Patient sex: M
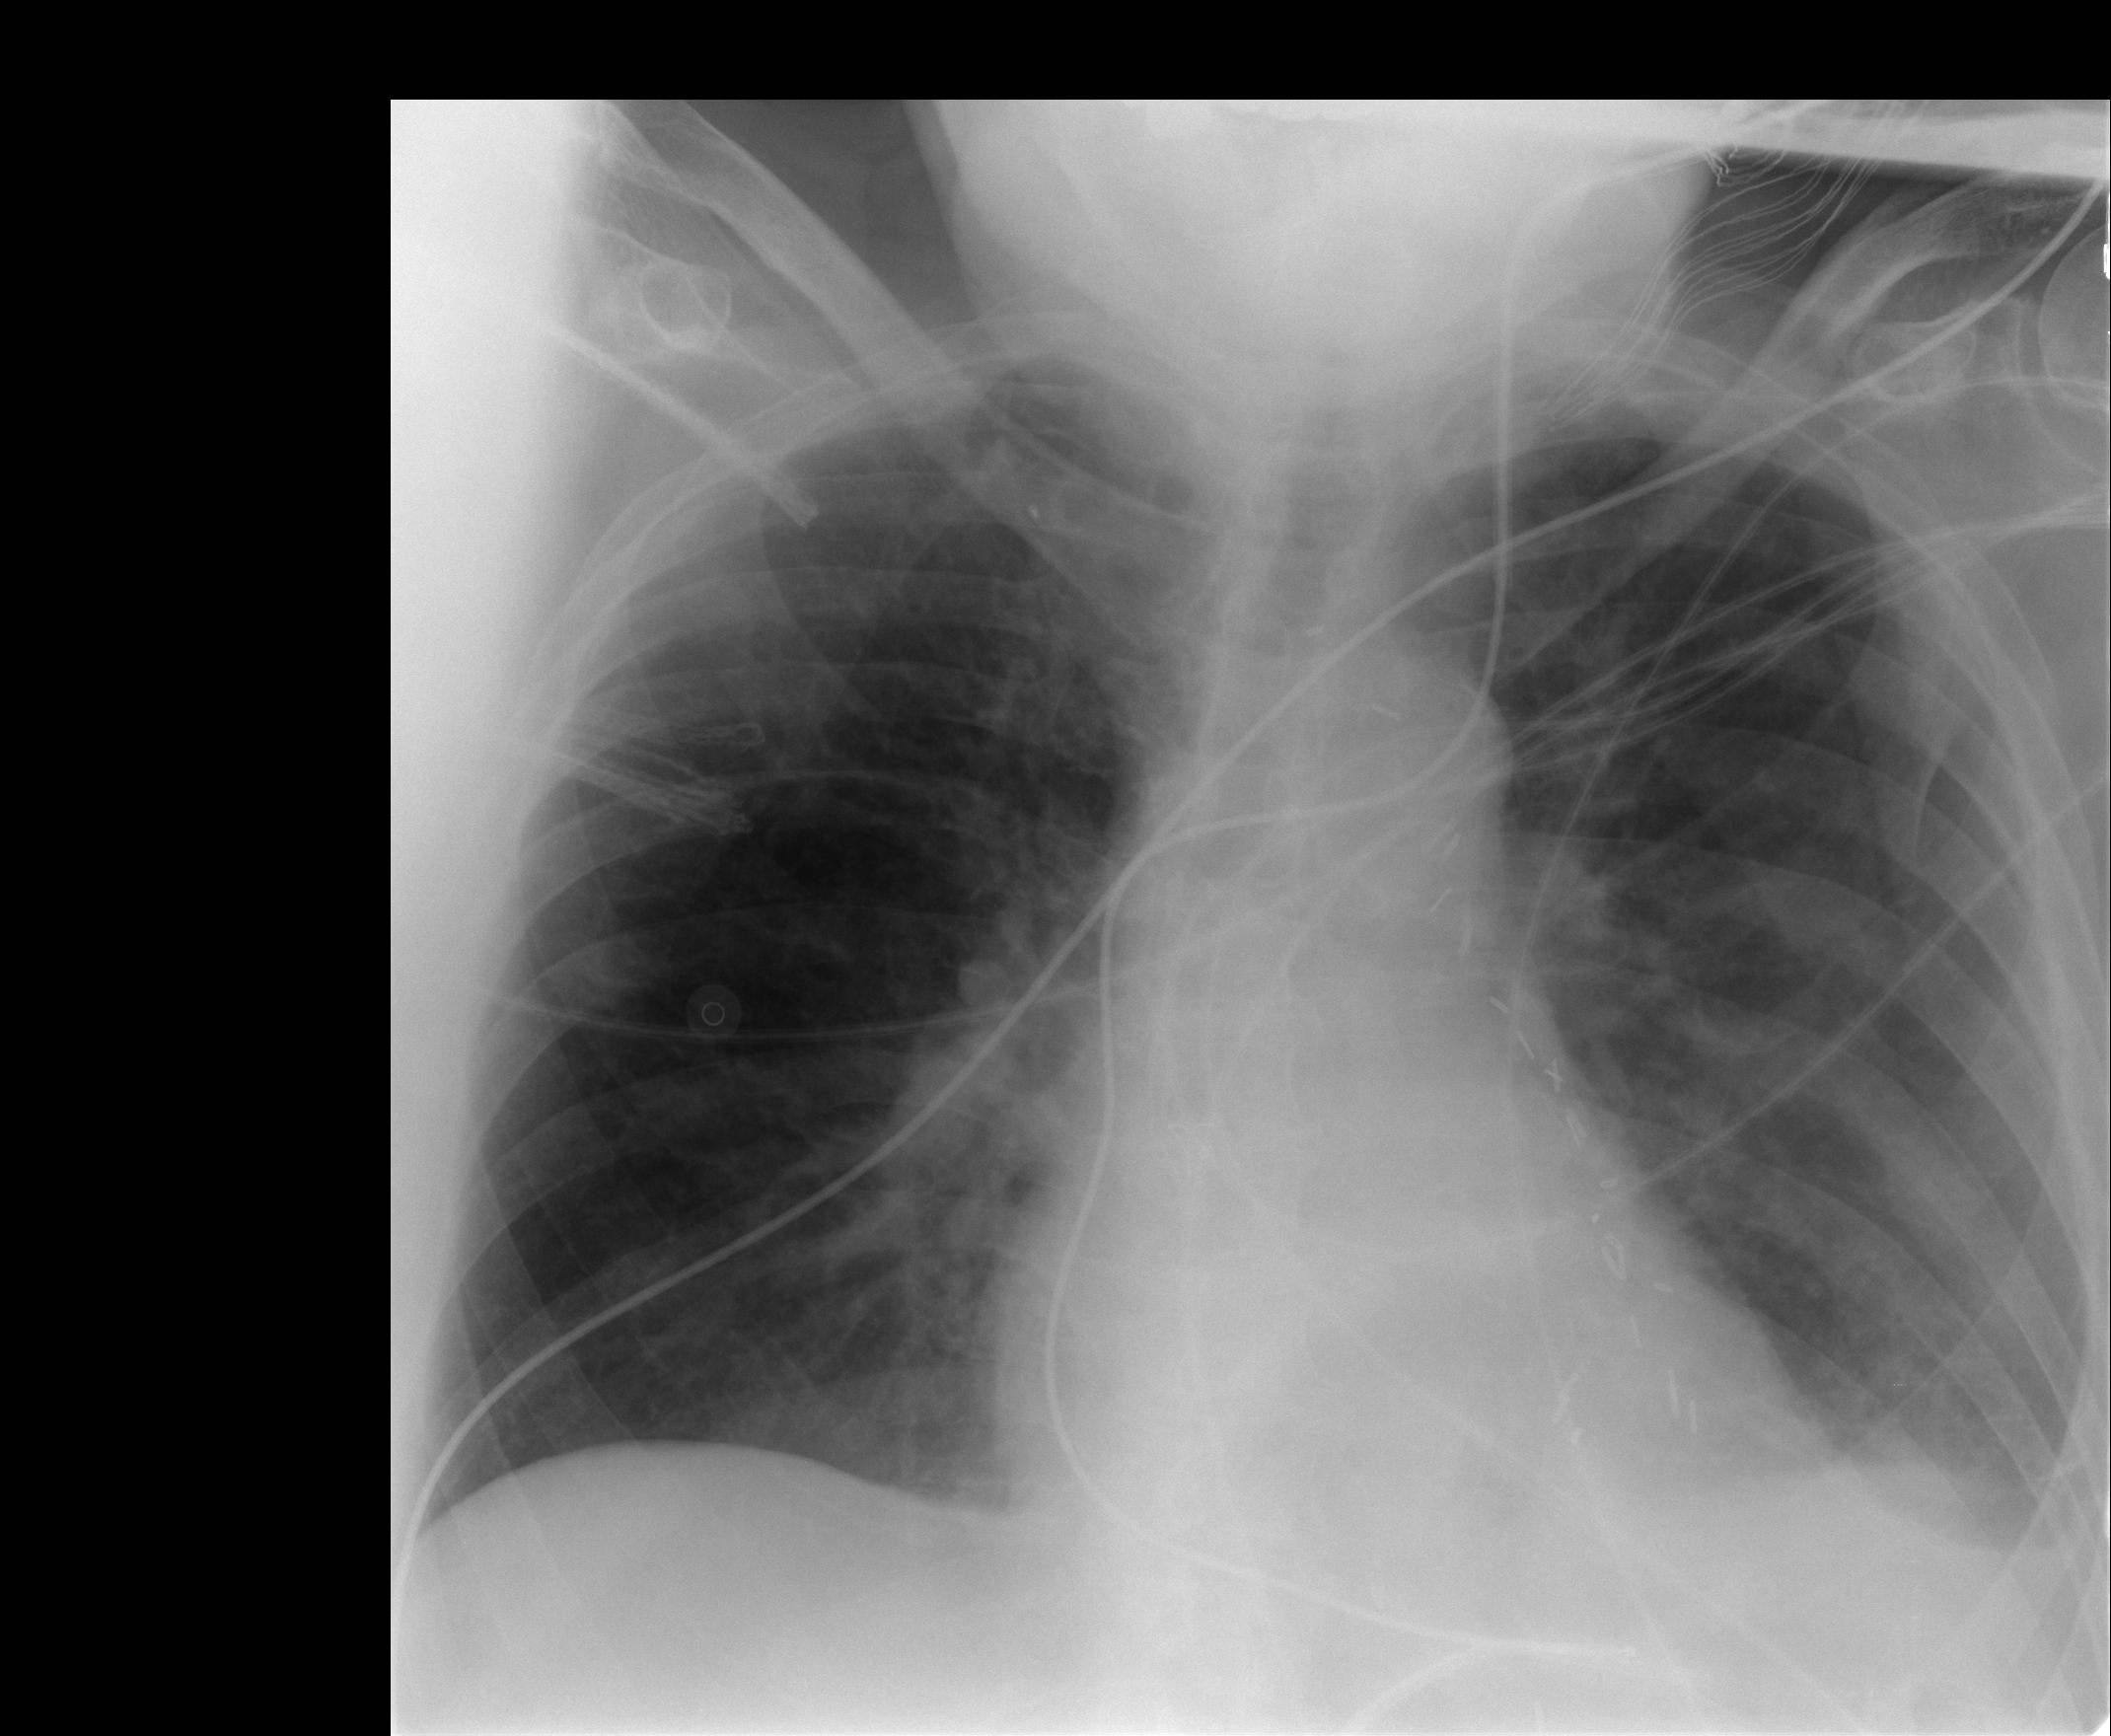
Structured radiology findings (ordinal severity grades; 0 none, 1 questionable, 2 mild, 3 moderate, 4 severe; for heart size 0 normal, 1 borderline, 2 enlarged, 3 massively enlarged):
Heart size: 0
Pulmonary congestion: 0
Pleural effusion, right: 0
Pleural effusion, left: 2
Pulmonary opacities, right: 0
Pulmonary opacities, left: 2
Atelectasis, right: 0
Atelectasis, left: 2